Question: I just have a very basic question, I am wondering what would be the best way to make a stack of cards where each are offset. In the code below I tried to use a StackPane, the problem is however that it doesn't seem to register the offset coordinates.
In the image below you will see that I tried to deal 2 cards to the dealer and to player1 and yes those are two different stacks (Note: I haven't taken the time to position them correctly yet, also the border around the table is temporary). I tried manually loading the cards and I get the same result, it doesn't offset the cards so it appears as though only one card is on the table:

'''
public class PlayerTableCardPane extends Pane {
// Data Fields
ImageView[] cardBack;
private int cardXOffset;
private int cardHeight;
private int cardCount;
// StackPane for cards
StackPane cardStack;
/** Constructor */
public PlayerTableCardPane() {
this(50, 5);
}
/** Constructor for setting custom height */
public PlayerTableCardPane(int cardHeight, int cardXOffset) {
this.cardStack = new StackPane();
this.cardBack = new ImageView[5];
this.cardXOffset = cardXOffset;
this.cardHeight = cardHeight;
this.cardCount = 0;
for (int index = 0; index < 5; index++) {
Image newImage = new Image("image/cardDownSm.png");
ImageView setCardBack = new ImageView();
setCardBack.setImage(newImage);
setCardBack.setVisible(false);
setCardBack.setFitHeight(cardHeight);
setCardBack.setPreserveRatio(true);
setCardBack.setSmooth(true);
// Offset each card
setCardBack.setX(index * cardXOffset);
this.cardBack[index] = setCardBack;
}
this.cardStack.getChildren().addAll(this.cardBack);
getChildren().add(this.cardStack);
}
/** Get cardXOffset */
public int getCardXOffset() {
return this.cardXOffset;
}
/** Set cardXOffset */
public void setCardXOffset(int cardXOffset) {
this.cardXOffset = cardXOffset;
}
/** Get cardCount */
public int getCardCount() {
return this.cardCount;
}
/** Set cardCount */
public void setCardCount(int cardCount) {
this.cardCount = cardCount;
}
/** Load cards into StackPane */
public void loadCard() {
if (cardCount == 0) {
cardBack[0].setVisible(true);
} else if (cardCount == 1) {
cardBack[1].setVisible(true);
} else if (cardCount == 2) {
cardBack[2].setVisible(true);
} else if (cardCount == 3) {
cardBack[3].setVisible(true);
} else if (cardCount == 4) {
cardBack[4].setVisible(true);
}
this.cardCount++;
}
/** Hide last card() */
public void hideLastCard() {
if (cardCount == 4) {
cardBack[4].setVisible(false);
} else if (cardCount == 3) {
cardBack[3].setVisible(false);
} else if (cardCount == 2) {
cardBack[2].setVisible(false);
} else if (cardCount == 1) {
cardBack[1].setVisible(false);
} else if (cardCount == 0) {
cardBack[0].setVisible(false);
}
this.cardCount--;
}
/** Replace card with FaceUp Image */
public void setCardImg(ImageView card, int cardPos) {
cardBack[cardPos].setImage(card.getImage());
}
}
'''
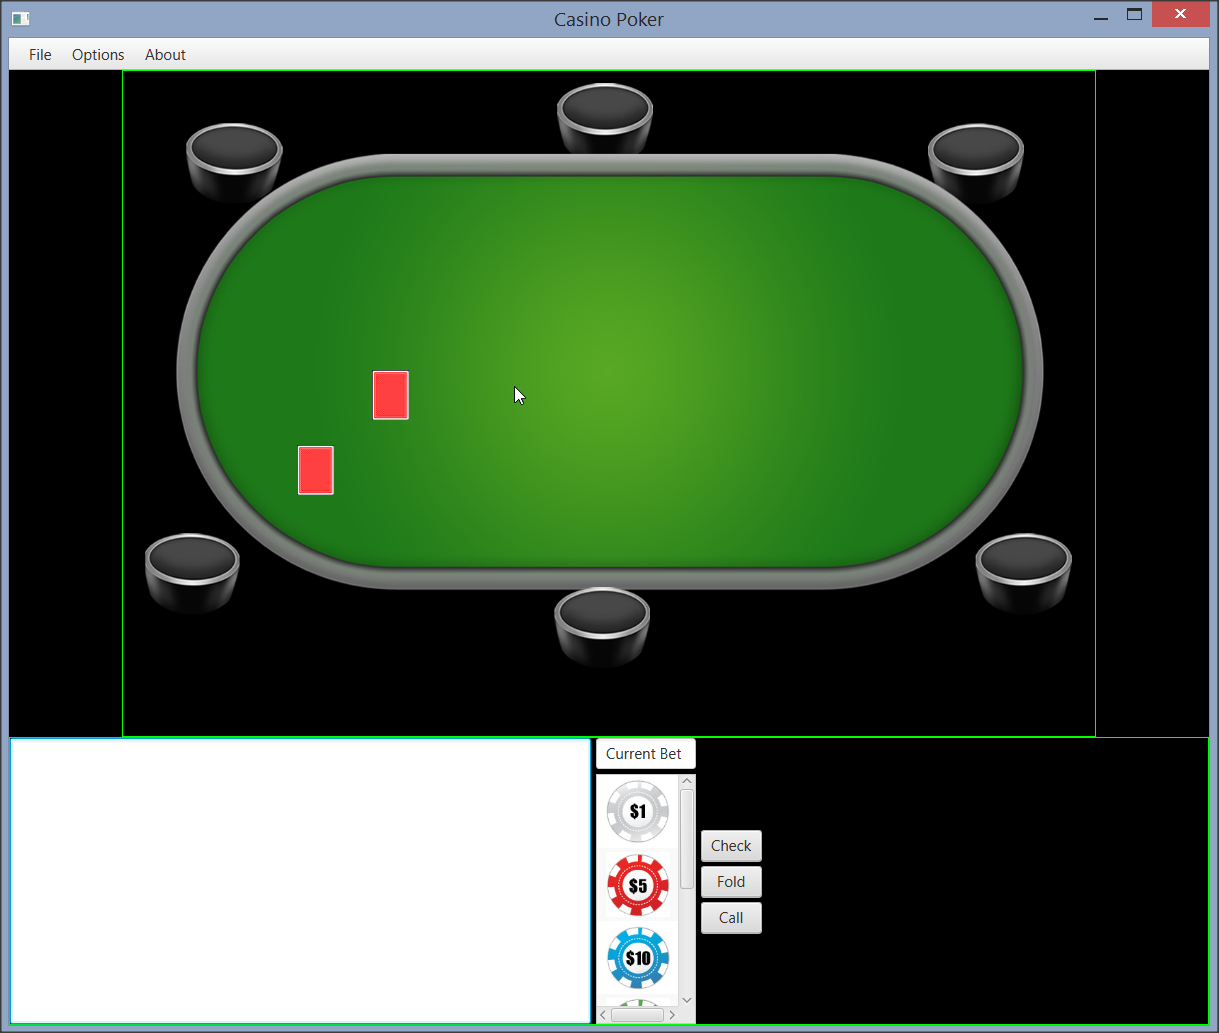
Answer: 'StackPane' lays out its child 'Node's according just to the 'alignment' property of the 'StackPane' itself: the 'layoutX' and 'layoutY' of the 'Node' are basically ignored. The default value of the 'alignment' property is 'CENTER'. Your best solution here is just to use a 'Pane' instead of a 'StackPane'.
You could also potentially solve this by setting the 'translateX' property of the images to be placed in the 'StackPane'. However, note that such transforms are not included in layout calculations, so you introduce the possibility of pushing the cards out of the visible bounds of the 'StackPane'.